【题型】解答题　【知识点】平面几何　【难度】easy
已知：如图, $\triangle ABC$ 中, $\angle A = 90^\circ$, 点 $D$ 是 $AB$ 边上一点, 过点 $B$ 作 $BE \perp CD$ 交 $CD$ 延长线于点 $E$, $AD \cdot BC = BE \cdot CD$。

(1) 求证：$BE^2 = ED \cdot EC$；

(2) 求证：$AB \cdot BC = 2CE \cdot BE$。
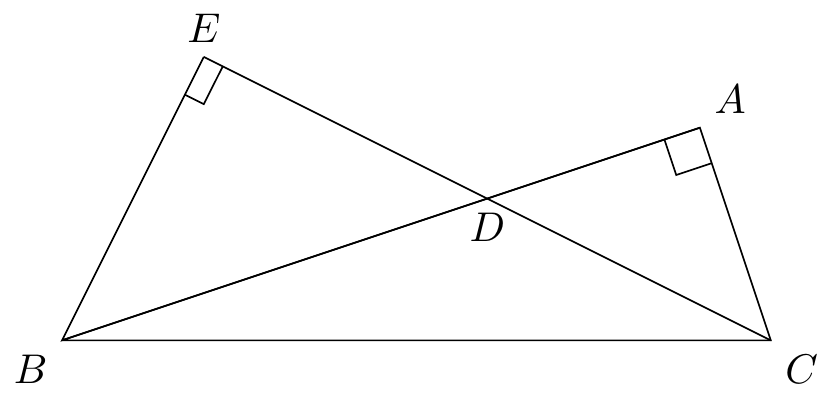
【解答】
解：(1) $\because AD \cdot BC = BE \cdot CD$,

$\therefore \frac{AD}{BE} = \frac{CD}{BC}$,

在 $Rt \triangle ADC$ 与 $Rt \triangle BEC$ 中, $\angle E = \angle A = 90^\circ$, $\frac{AD}{BE} = \frac{CD}{BC}$,

$\therefore \triangle ADC \sim \triangle BEC$,

$\therefore \angle ACD = \angle BCE$, $\angle ADC = \angle EBC$,

又 $\angle ADC = \angle EDB$,

$\therefore \angle EDB = \angle EBC$,

在 $\triangle EBD$ 与 $\triangle ECB$ 中, $\angle EDB = \angle EBC$, $\angle E$ 是公共角,

$\therefore \triangle EBD \sim \triangle ECB$,

$\therefore \frac{ED}{BE} = \frac{BE}{EC}$,

即 $BE^2 = ED \cdot EC$；

(2) 延长 $CA$、$BE$ 交于点 $H$, 如图：

$\because \angle ACD = \angle BCE$,

$\angle BEC = 90^\circ$,

由三角形内角和可得 $\angle EBC = \angle H$,

$\therefore BC = CH$,

又 $\angle ACD = \angle BCE$,

$\therefore BH = 2BE = 2EH$,

在 $Rt \triangle ABH$ 与 $Rt \triangle BEC$ 中, $\angle BEC = \angle BAH = 90^\circ$, $\angle EBC = \angle H$,

$\therefore Rt \triangle ABH \sim Rt \triangle BEC$,

$\therefore \frac{AB}{BE} = \frac{BH}{BC}$,

即 $AB \cdot BC = 2BE \cdot CE$。
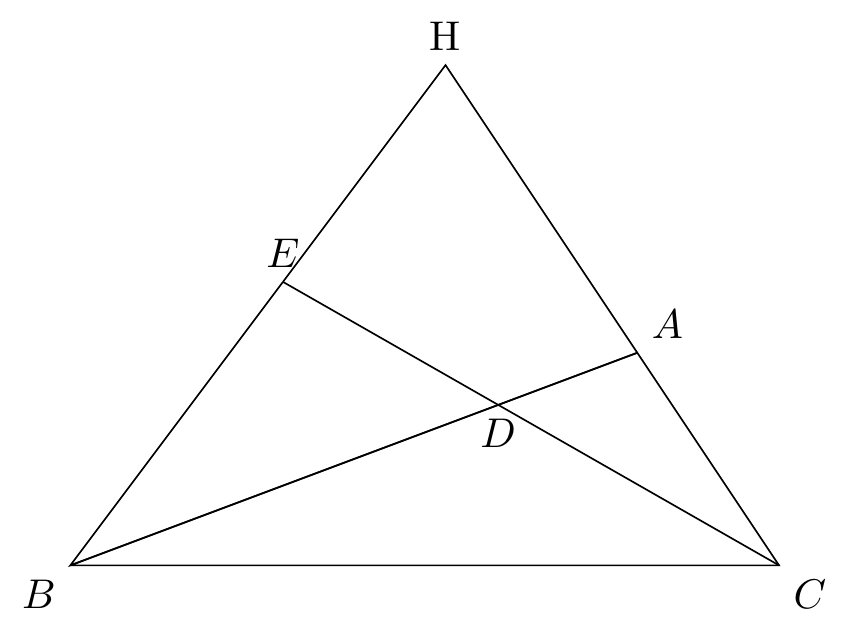